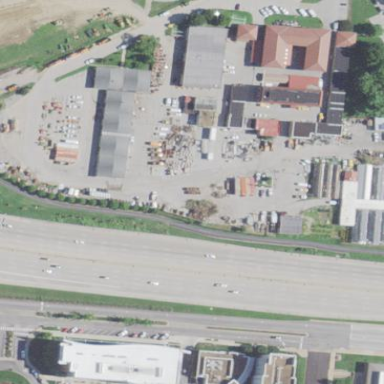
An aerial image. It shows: Commercial area.